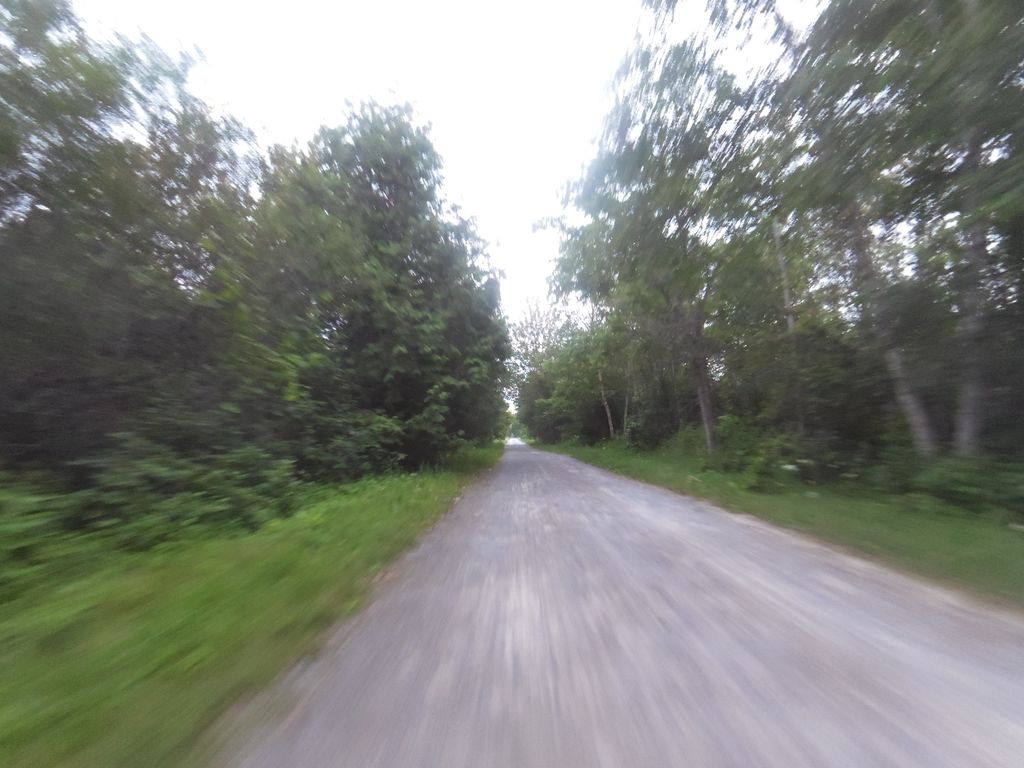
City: ottawa-gatineau